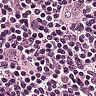
Metastatic tissue present: no